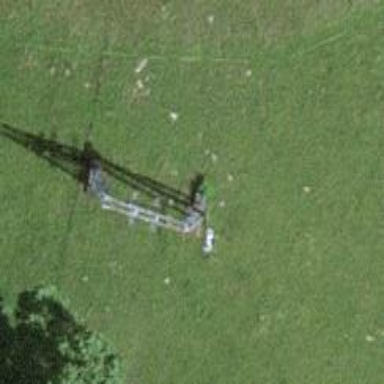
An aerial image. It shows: Pylon used for aerialway.